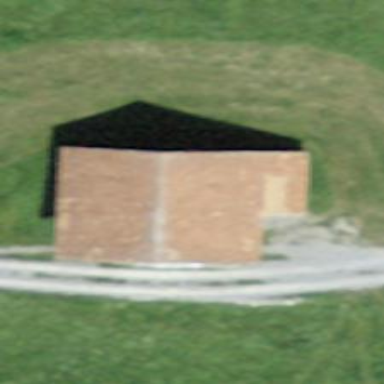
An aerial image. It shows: Barn.